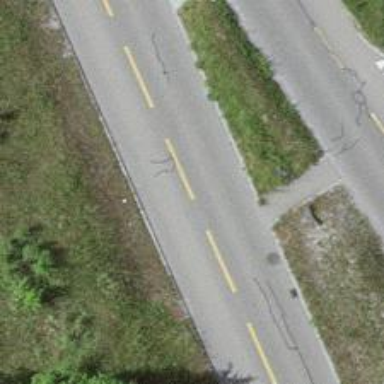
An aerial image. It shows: Secondary road with asphalt surface. There is share busway on the right side for cyclists.